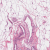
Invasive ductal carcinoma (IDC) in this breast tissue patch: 0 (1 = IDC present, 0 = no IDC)